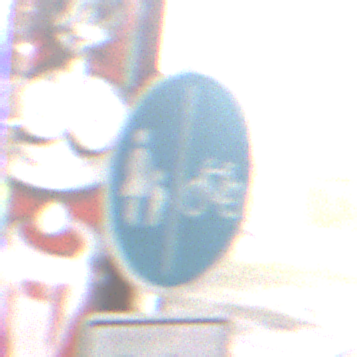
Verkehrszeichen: GetrennterRadUndGehwegRadwegRechts
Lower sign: HinweisDurchVerbaleAngabe2
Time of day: Midday
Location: Roofed (Special)
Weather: Overcast
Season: NotSpecified
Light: Natural